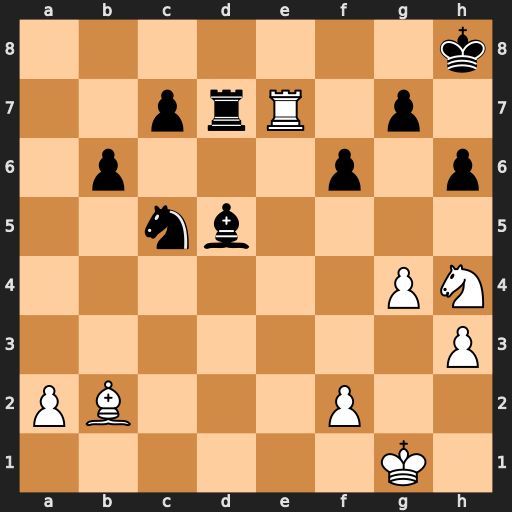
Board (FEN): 7k/2prR1p1/1p3p1p/2nb4/6PN/7P/PB3P2/6K1
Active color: w
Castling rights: -
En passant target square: -
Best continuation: Ng6+ Kg8 Rxd7 Nxd7 Ne7+ Kf7 Nxd5